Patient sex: F
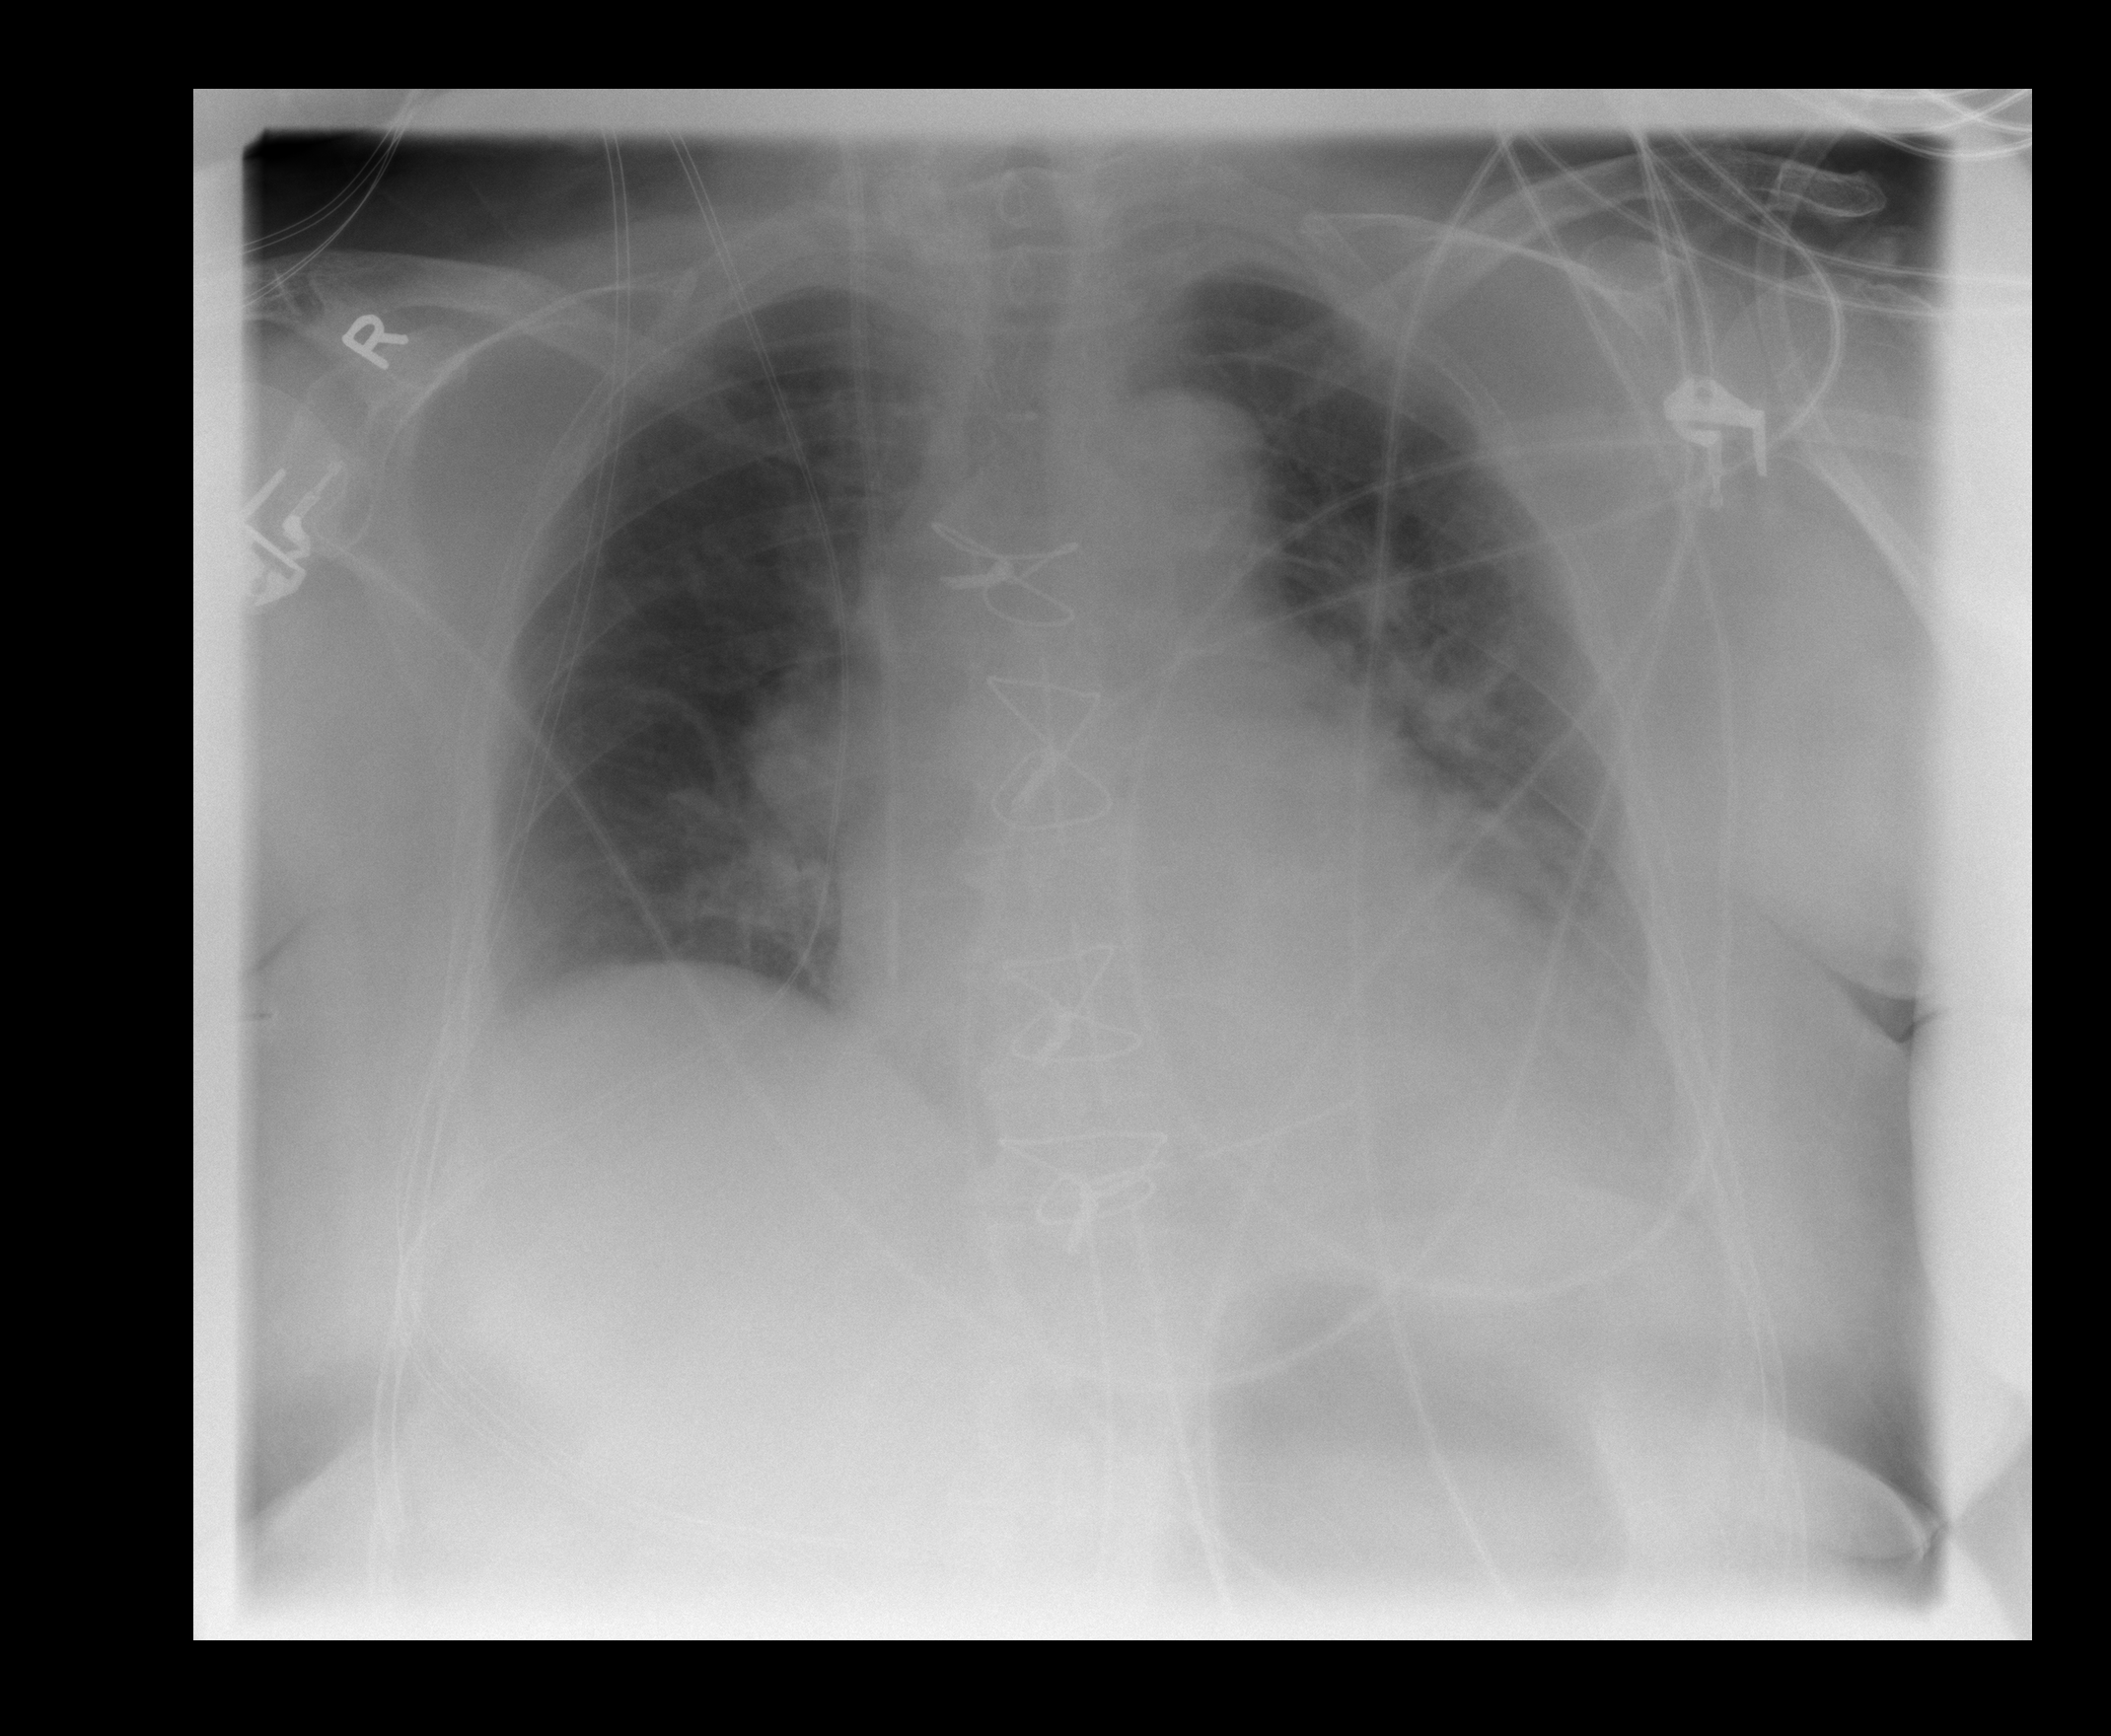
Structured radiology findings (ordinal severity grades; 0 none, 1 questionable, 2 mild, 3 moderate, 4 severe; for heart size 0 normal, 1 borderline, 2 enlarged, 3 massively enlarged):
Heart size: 2
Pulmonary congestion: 2
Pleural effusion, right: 1
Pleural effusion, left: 2
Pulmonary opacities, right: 1
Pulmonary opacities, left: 1
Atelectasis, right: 1
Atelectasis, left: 2